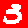
Digit: 3